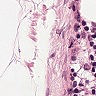
Metastatic tissue present: no